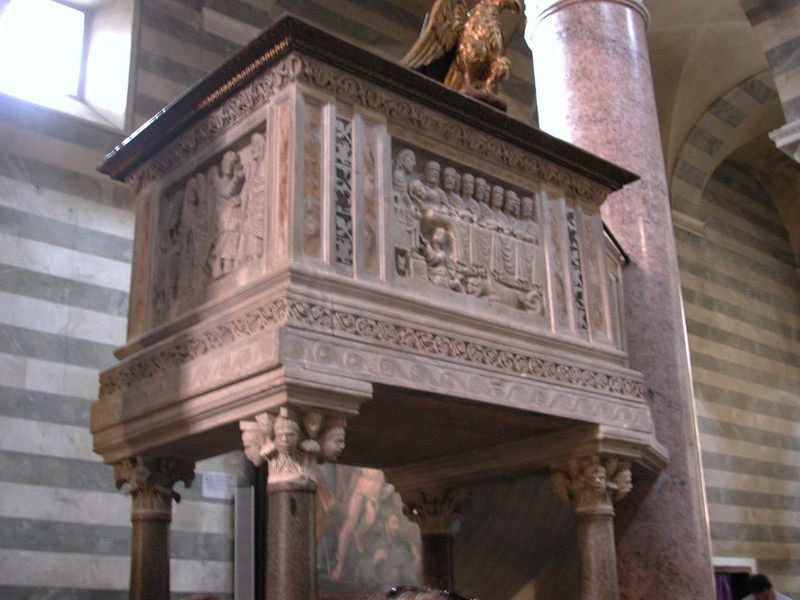
Titel: Kanzel
Standort: Volterra, Dom (EU - I - Toskana)
Schlagwörter: adler, flügel, schatten, vogel, fenster, köpfe, licht, marmor, säule, säulen, gesichter, federn, bild, kirche, relief, schnabel, bogen, streifen, schwarz weiß, kapitelle, kapitell, fries, sims, kanzel, greif, abendmahl, elfenbein, mäander, gebälk, bildhauer, sarkophag, ngsten